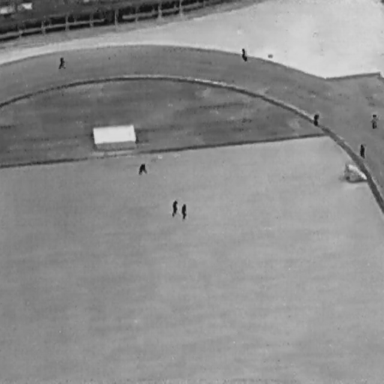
There are eight People in the infrared image.